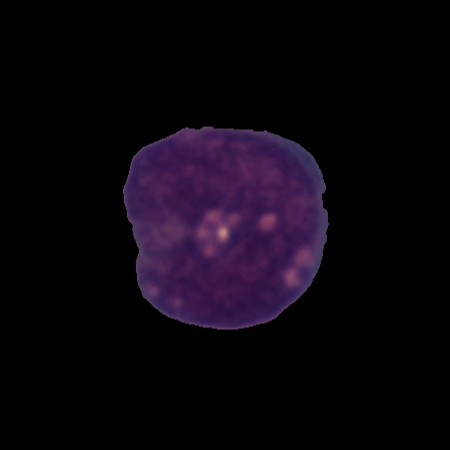
Label: cancer